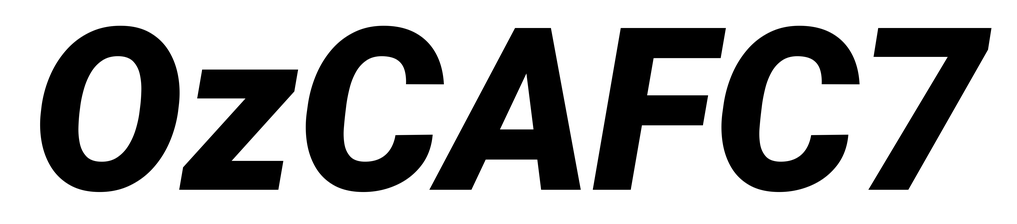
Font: Roboto-Italic_Black_Italic